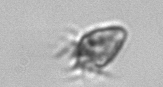
Label: Ciliophora